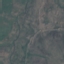
Land use / land cover: HerbaceousVegetation